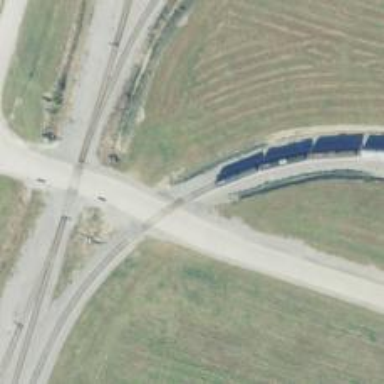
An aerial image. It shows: Railway spur service.